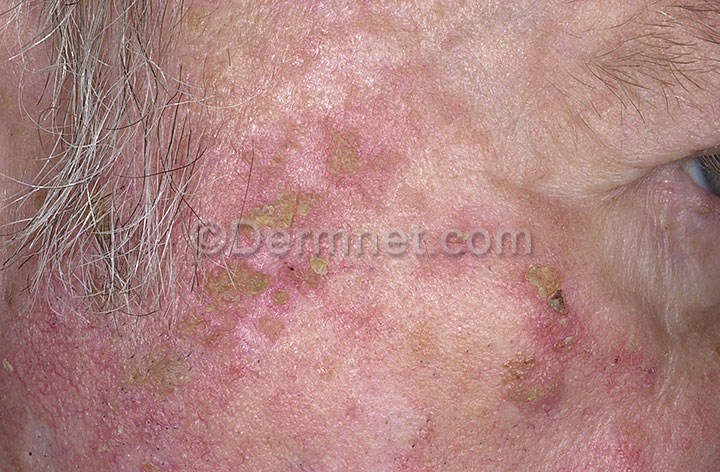
Disease: Actinic Keratosis Basal Cell Carcinoma and other Malignant Lesions